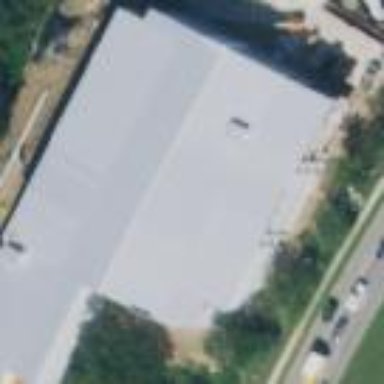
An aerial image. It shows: Building that serves as storage rental shop.